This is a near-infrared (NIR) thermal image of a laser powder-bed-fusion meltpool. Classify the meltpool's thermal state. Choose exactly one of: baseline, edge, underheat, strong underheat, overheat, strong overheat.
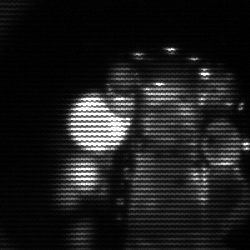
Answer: baseline